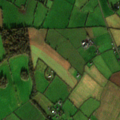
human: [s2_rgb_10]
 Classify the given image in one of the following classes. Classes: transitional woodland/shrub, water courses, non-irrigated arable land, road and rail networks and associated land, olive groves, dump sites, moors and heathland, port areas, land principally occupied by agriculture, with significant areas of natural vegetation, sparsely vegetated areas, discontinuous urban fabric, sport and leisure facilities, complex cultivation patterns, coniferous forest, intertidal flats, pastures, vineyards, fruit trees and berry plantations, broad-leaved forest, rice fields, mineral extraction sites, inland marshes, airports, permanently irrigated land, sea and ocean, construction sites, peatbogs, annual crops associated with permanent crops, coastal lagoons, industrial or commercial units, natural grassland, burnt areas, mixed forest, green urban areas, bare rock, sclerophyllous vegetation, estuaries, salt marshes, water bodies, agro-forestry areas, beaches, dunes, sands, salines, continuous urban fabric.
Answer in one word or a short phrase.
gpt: pastures